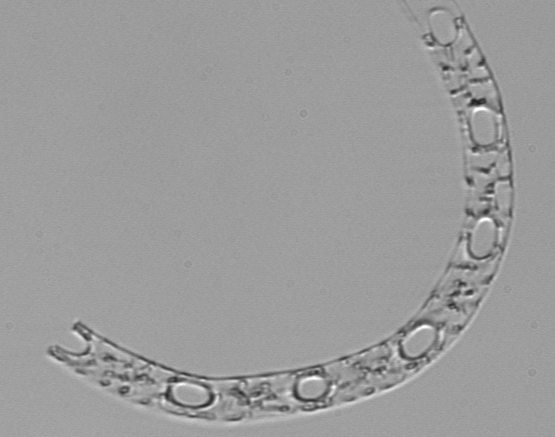
Label: Eucampia